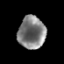
Tissue: prostate
Cell type: Epithelial cells
Senescence score: 0.3322
Nuclear area (px): 864
Mean DAPI intensity: 127.235